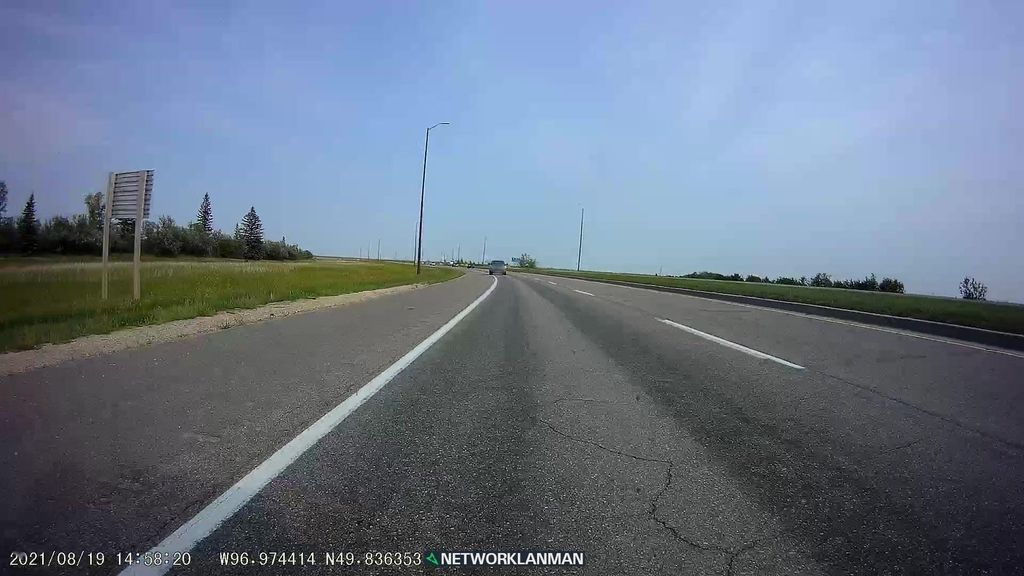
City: winnipeg